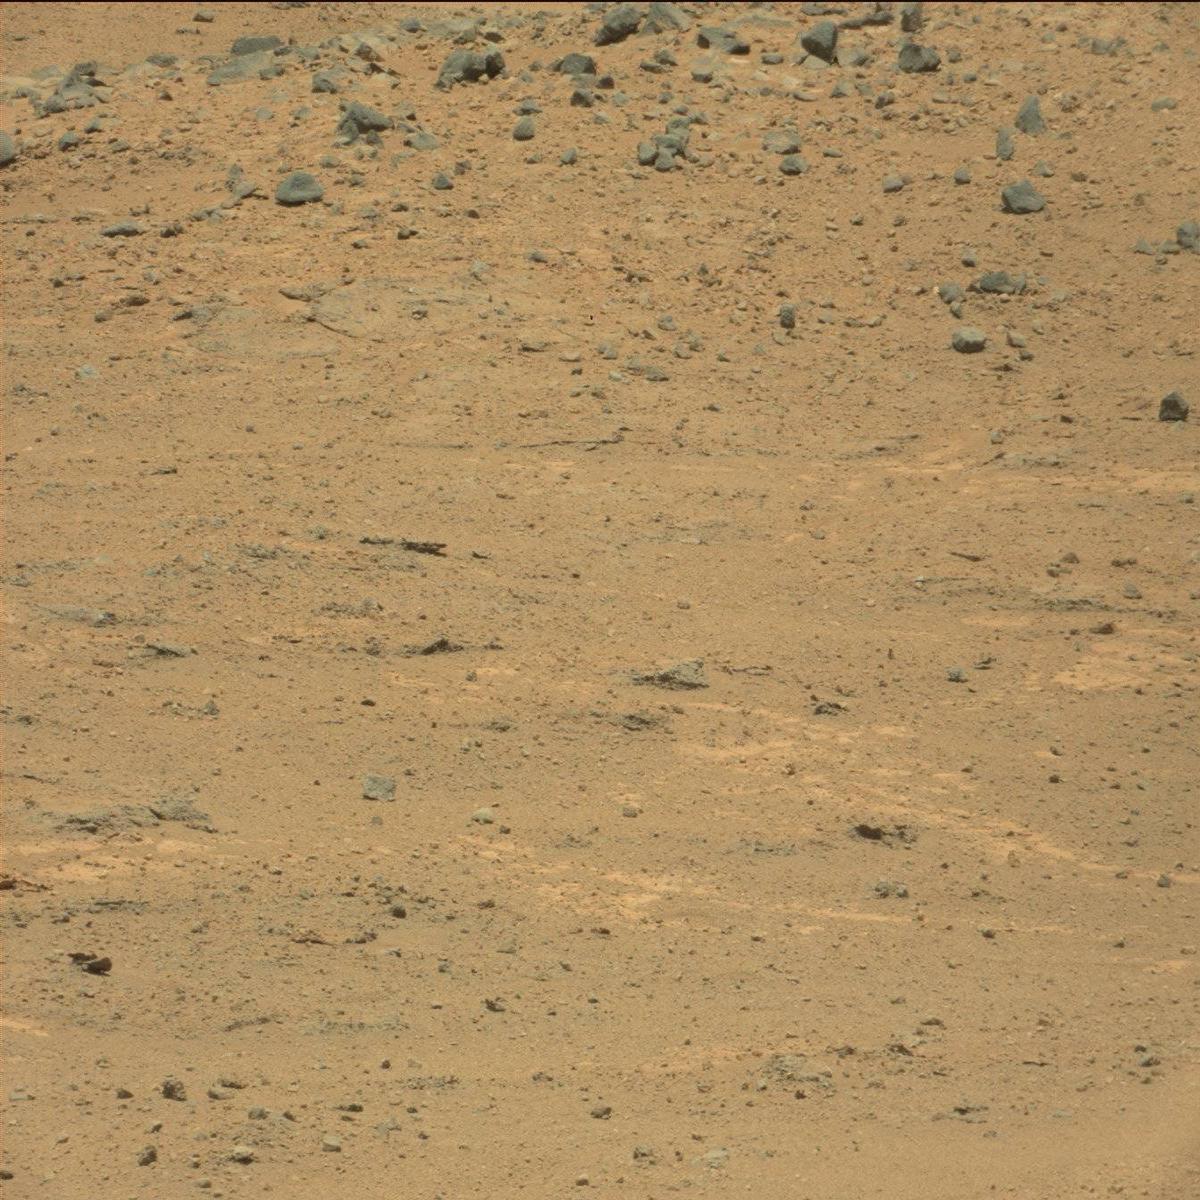
Terrain classes present: Bedrock, Rock, Sand / Soil